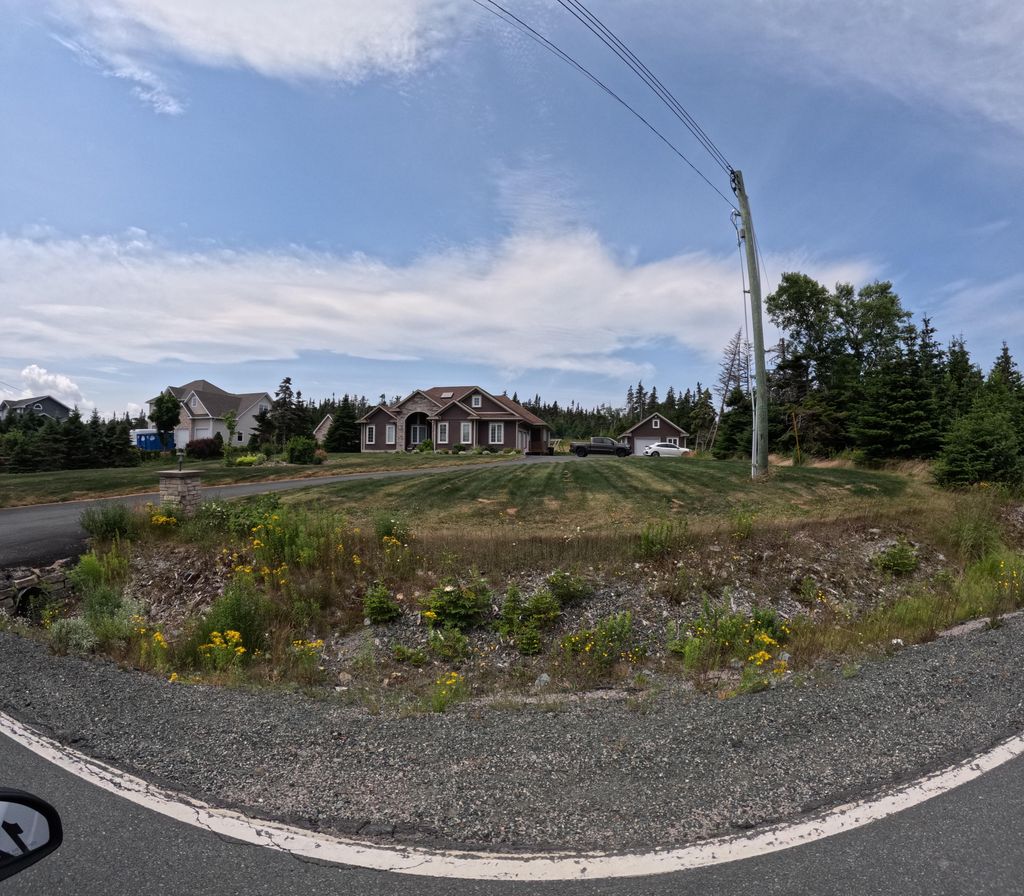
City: st_johns